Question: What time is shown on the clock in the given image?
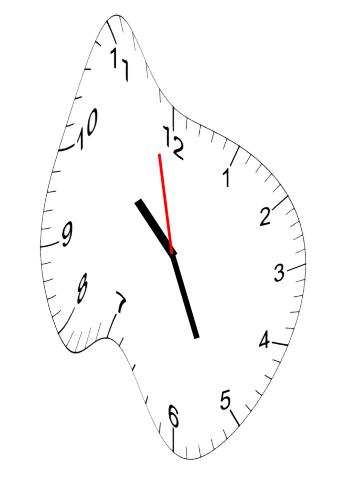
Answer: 10:25:58